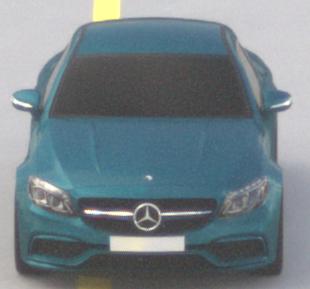
Make: Mercedes-Benz
Model: C 43 AMG
Detailed model: C-Class (205) AMG Limousine
Model produced from: 2016/10
Model produced until: 2018/04
Doors: 4
Color: blue
Road condition: dry road
Daytime: morning or afternoon
Contrast: low contrast